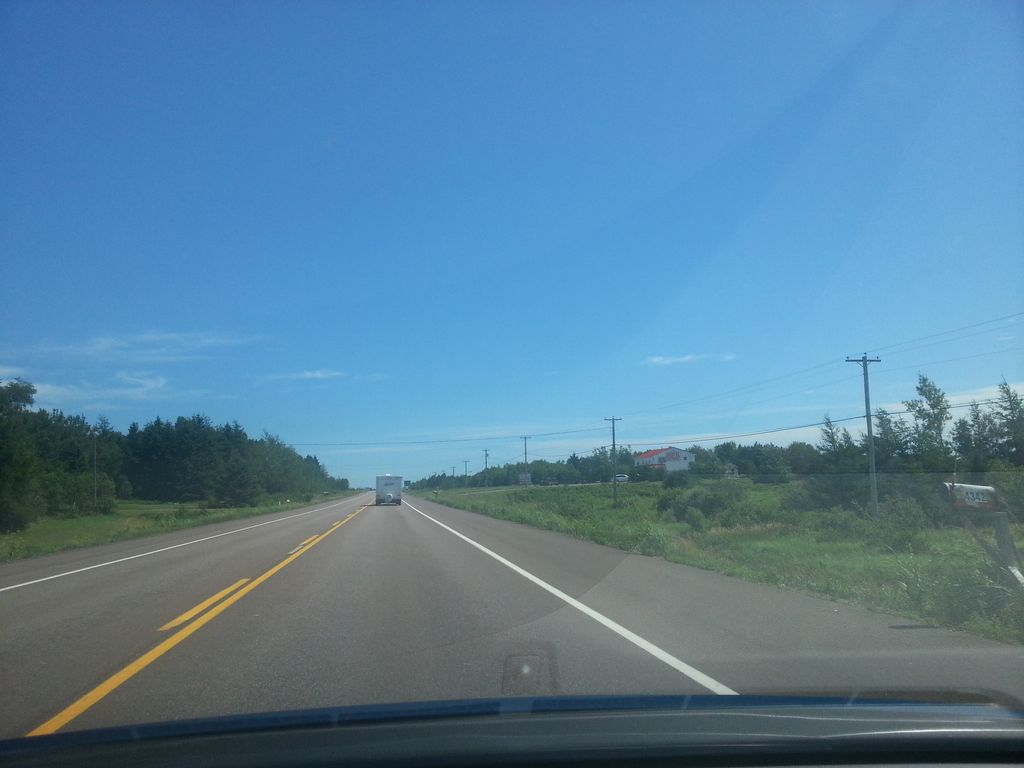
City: charlottetown